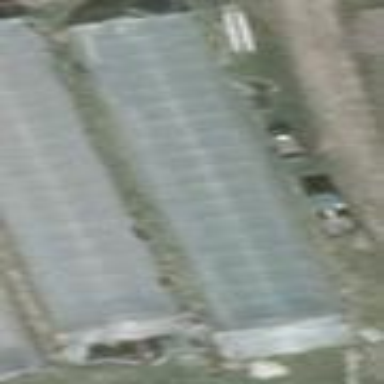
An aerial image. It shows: Greenhouse.